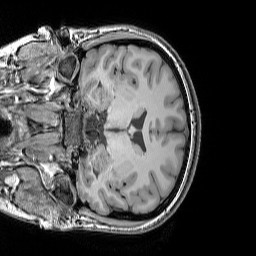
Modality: T1w
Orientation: coronal
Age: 28
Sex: female
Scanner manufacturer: siemens
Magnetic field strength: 3 T
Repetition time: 1.9 s
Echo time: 0.00444 s